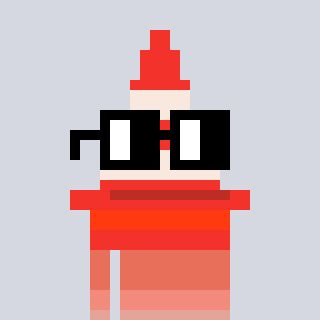
a pixel art character with square black glasses, a cone-shaped head and a teal-colored body on a cool background